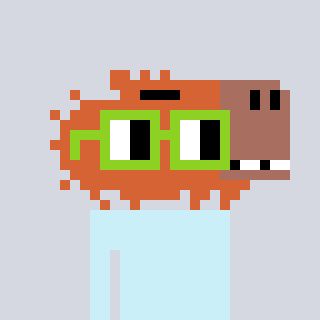
a pixel art character with square light green glasses, a capybara-shaped head and a orange-colored body on a cool background